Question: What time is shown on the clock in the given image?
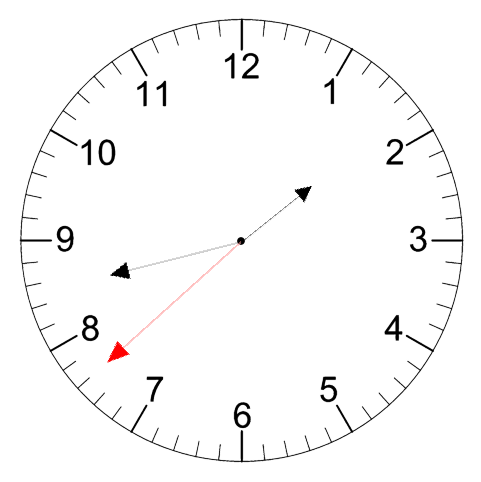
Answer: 01:42:38